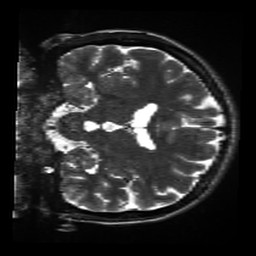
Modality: inplaneT2
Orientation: coronal
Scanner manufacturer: siemens
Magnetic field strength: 3 T
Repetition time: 11 s
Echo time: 0.059 s